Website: bh-photo
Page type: address-validator
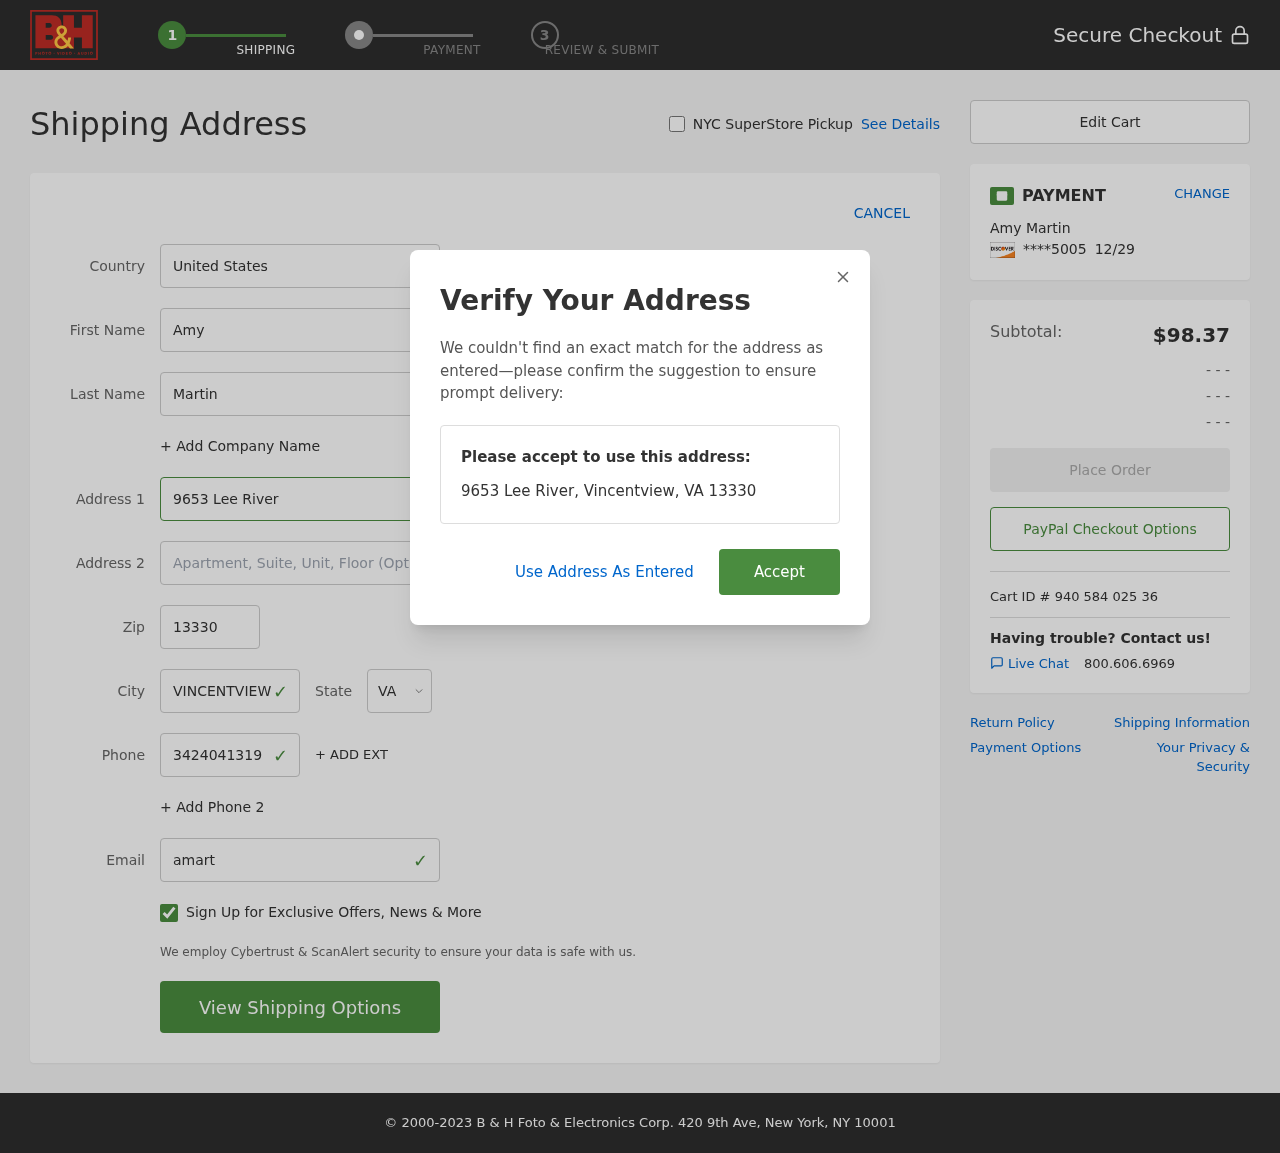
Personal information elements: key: PII_CARD_EXPIRY
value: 12/29
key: PII_CARD_LAST4
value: ****5005
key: PII_CITY
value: Vincentview
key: PII_COUNTRY
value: United States
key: PII_EMAIL
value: amartin@hotmail.com
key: PII_FIRSTNAME
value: Amy
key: PII_FULLNAME
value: Amy Martin
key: PII_LASTNAME
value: Martin
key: PII_PHONE
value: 3424041319
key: PII_POSTCODE
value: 13330
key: PII_STATE_ABBR
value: VA
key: PII_STREET
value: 9653 Lee River
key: PII_CITY_STATE_ZIP
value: Vincentview, VA 13330
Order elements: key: ORDER_SUBTOTAL
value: $98.37
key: ORDER_ID
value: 940 584 025 36